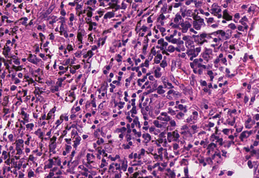
Tumor epithelial tissue: yes
Tumor-associated stroma tissue: yes
Normal tissue: no